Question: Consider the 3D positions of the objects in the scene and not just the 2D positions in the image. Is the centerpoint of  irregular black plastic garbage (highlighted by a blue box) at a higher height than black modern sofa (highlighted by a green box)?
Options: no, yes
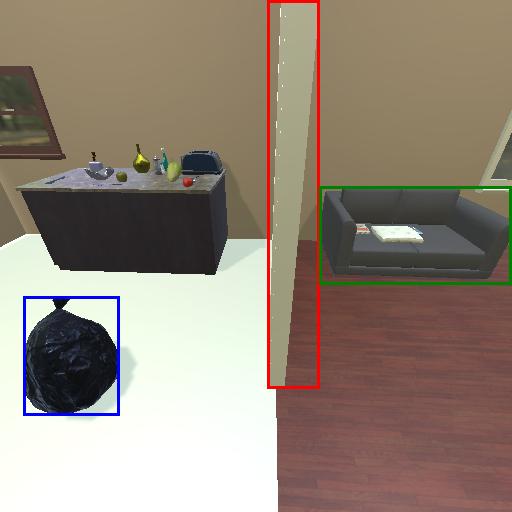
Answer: no